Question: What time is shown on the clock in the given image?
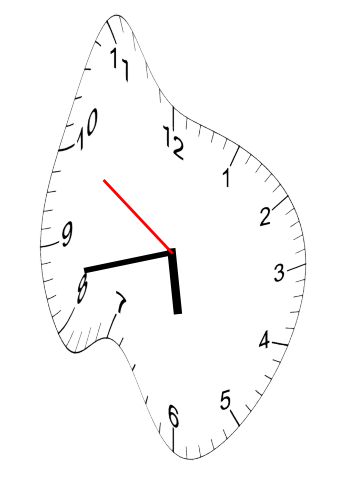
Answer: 05:42:50